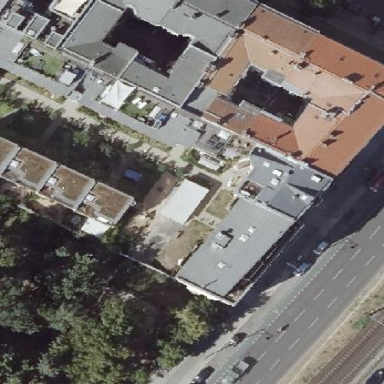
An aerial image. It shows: Residential building with red gambrel roof made of roof tiles. The building itself has grey color.